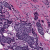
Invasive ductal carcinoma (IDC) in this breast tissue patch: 0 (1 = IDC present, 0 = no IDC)